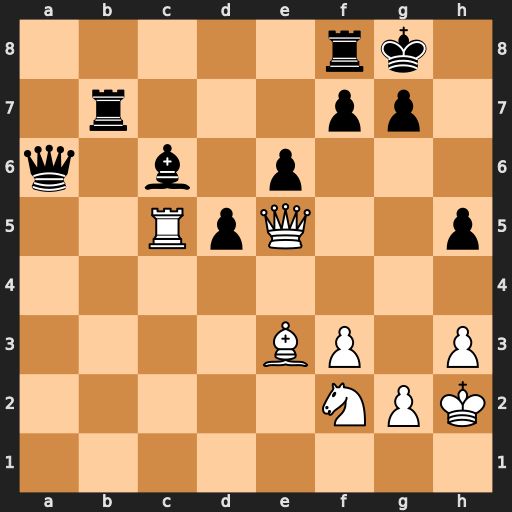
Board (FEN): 5rk1/1r3pp1/q1b1p3/2RpQ2p/8/4BP1P/5NPK/8
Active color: w
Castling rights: -
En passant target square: -
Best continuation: Bd4 f6 Qxe6+ Kh8 Rxc6